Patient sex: M
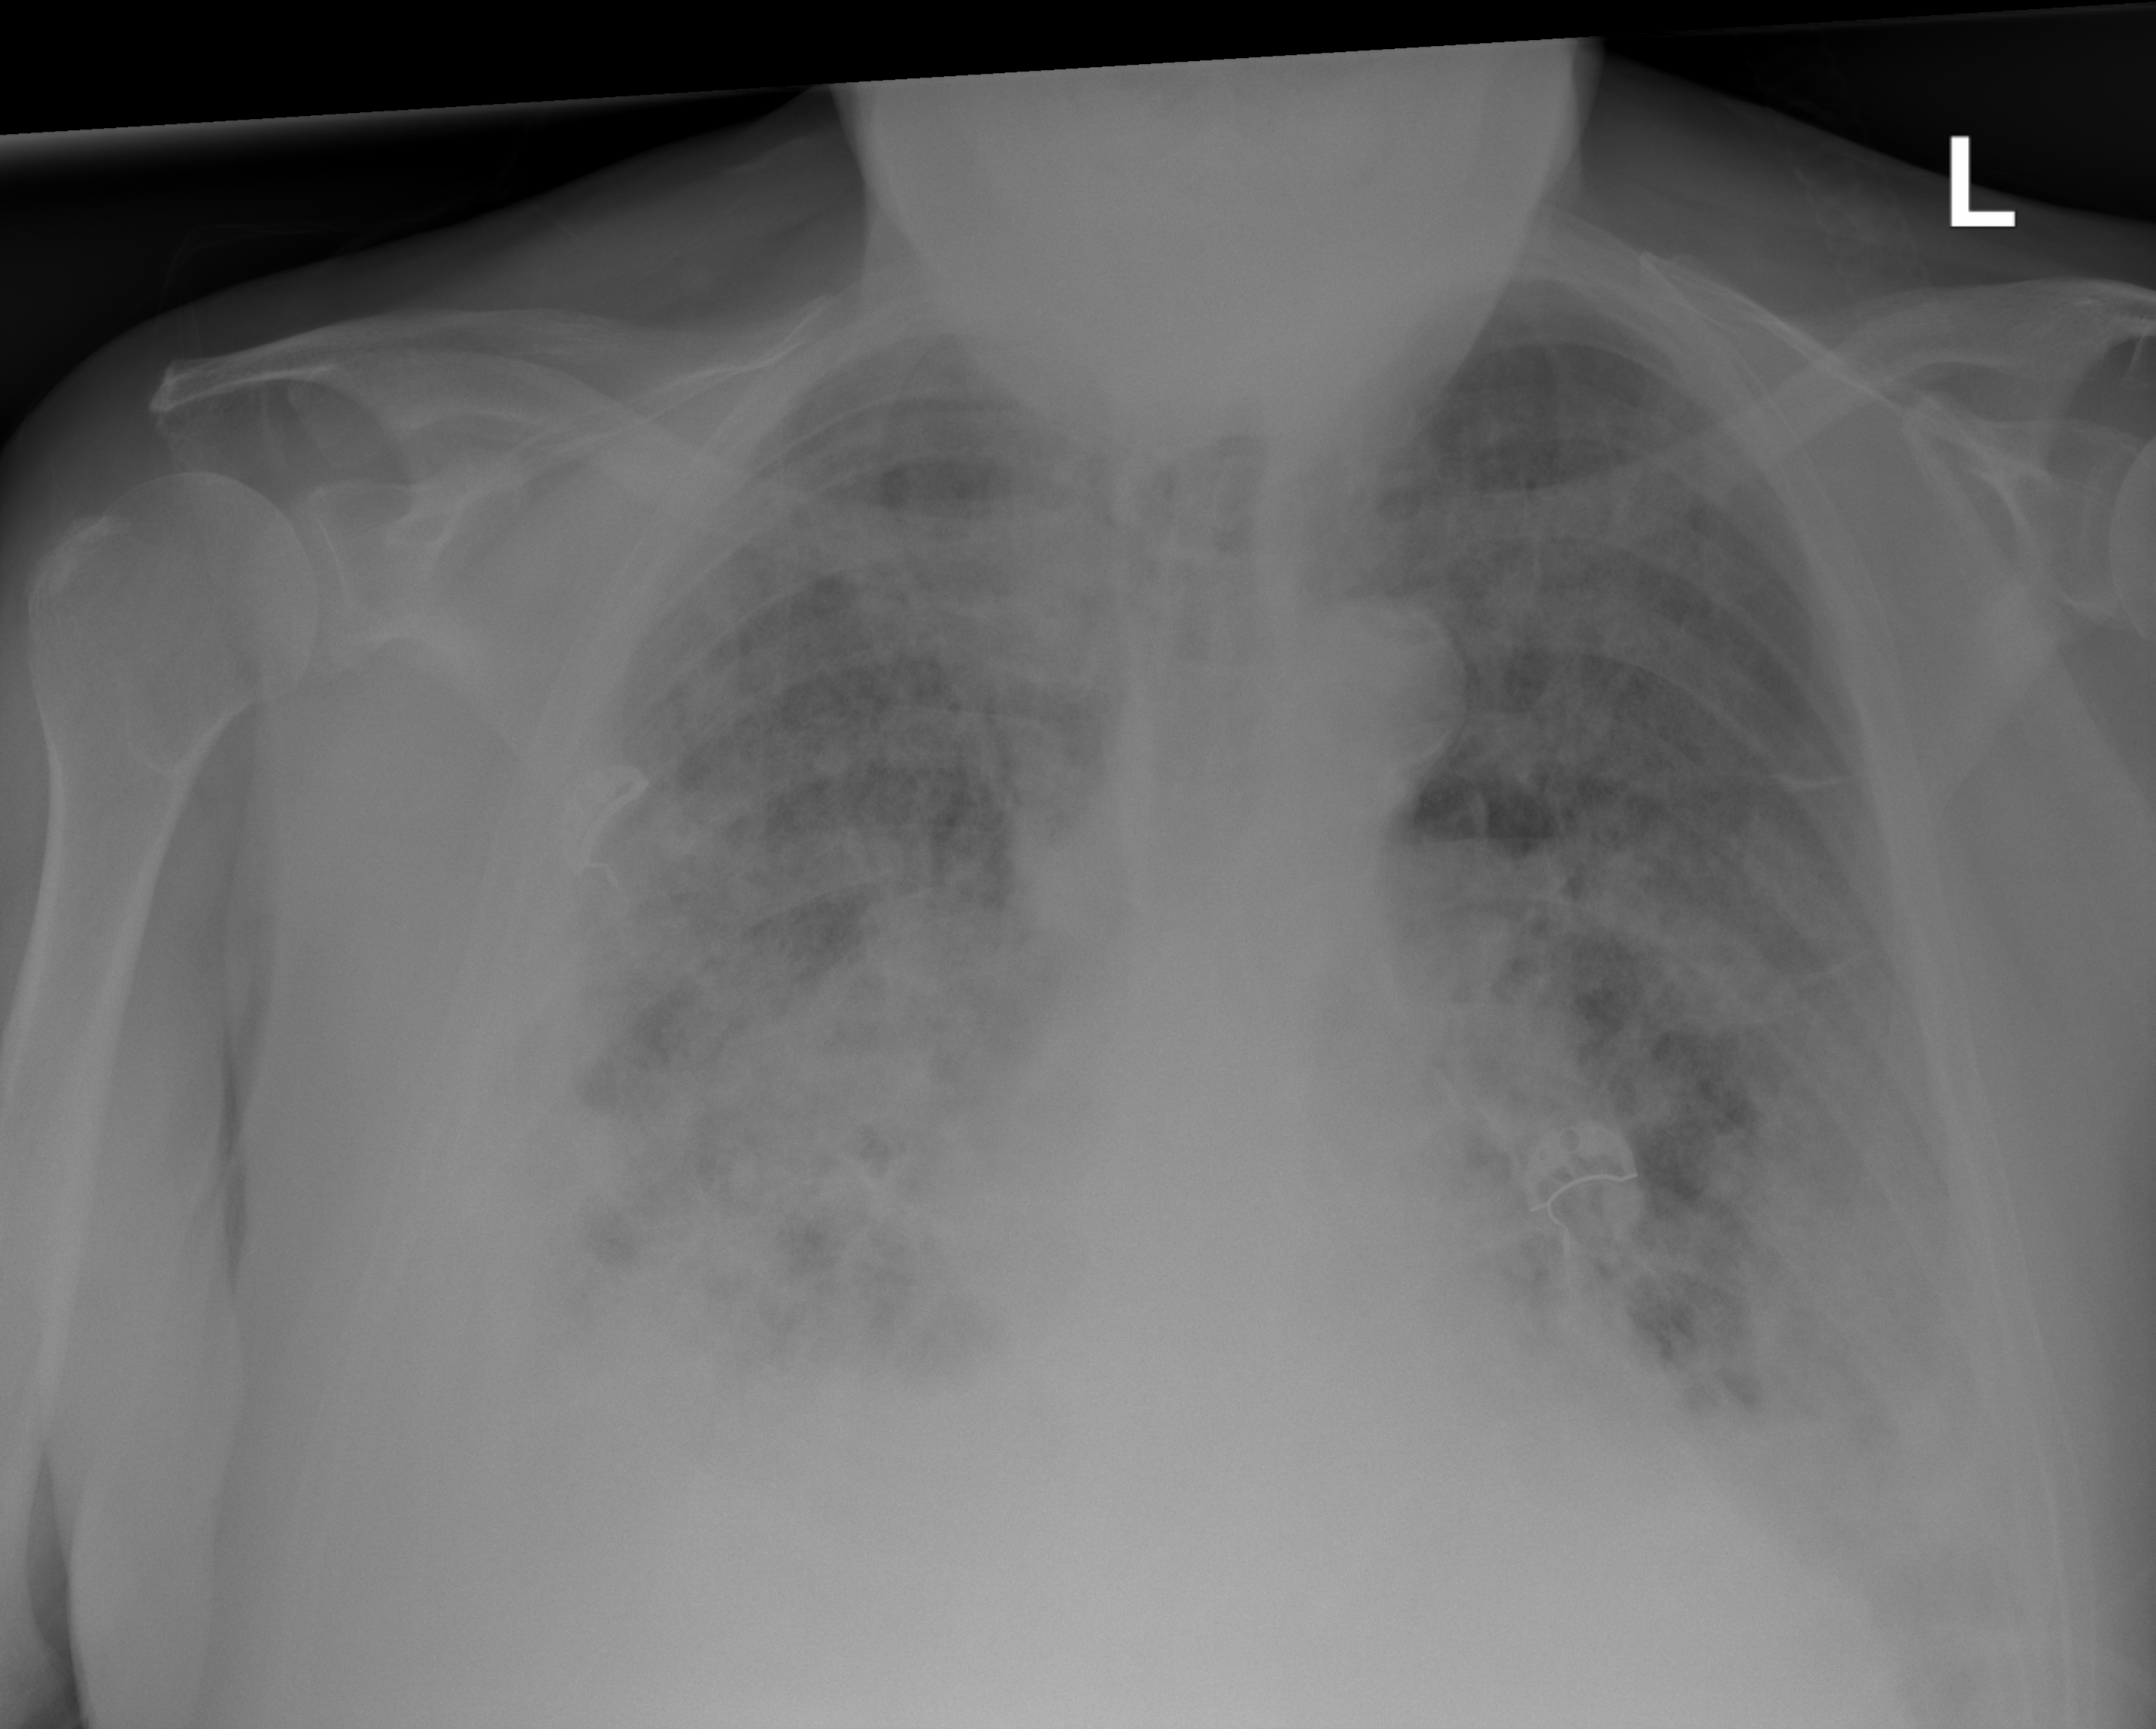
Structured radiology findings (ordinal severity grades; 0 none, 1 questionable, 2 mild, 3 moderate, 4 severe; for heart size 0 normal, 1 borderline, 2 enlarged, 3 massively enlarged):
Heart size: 0
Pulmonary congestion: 0
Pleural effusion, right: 3
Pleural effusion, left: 2
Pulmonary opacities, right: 4
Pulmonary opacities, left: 3
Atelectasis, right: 4
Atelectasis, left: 3